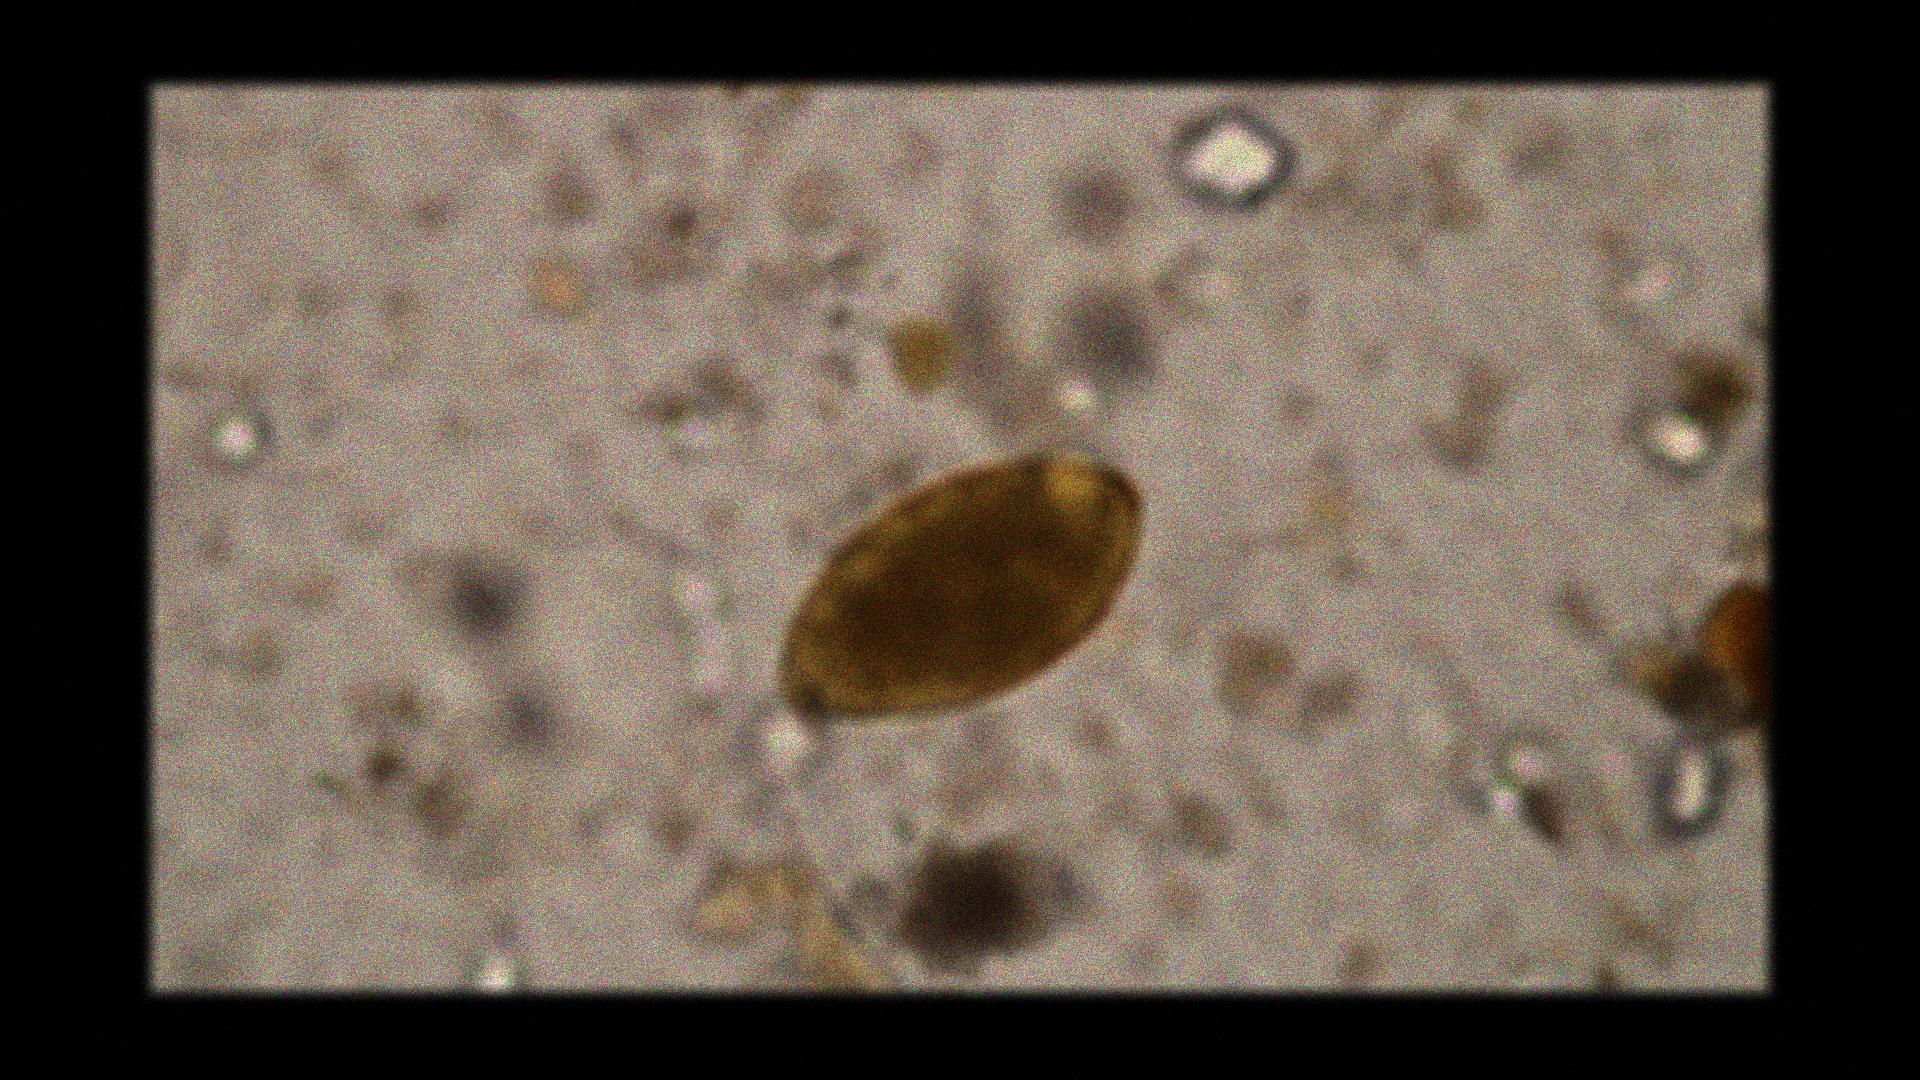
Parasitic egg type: Fasciolopsis buski